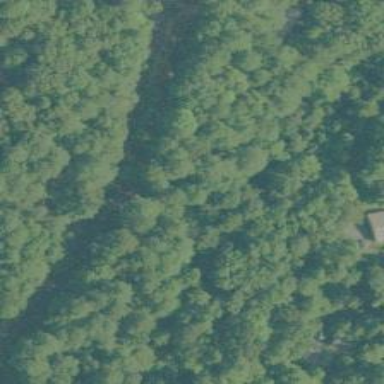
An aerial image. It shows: Culvert tunnel.